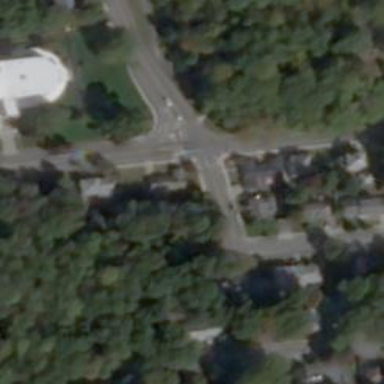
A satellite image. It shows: Marked crossing on the road.